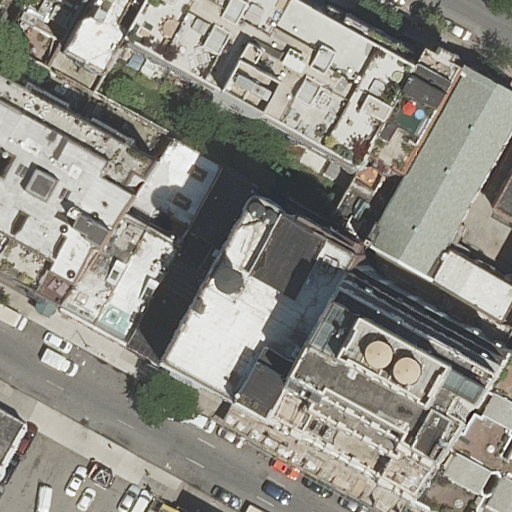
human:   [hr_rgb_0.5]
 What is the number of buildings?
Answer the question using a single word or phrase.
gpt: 19

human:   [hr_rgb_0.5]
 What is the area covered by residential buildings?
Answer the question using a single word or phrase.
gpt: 6309m2

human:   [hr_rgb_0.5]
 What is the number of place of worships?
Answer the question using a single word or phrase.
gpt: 1

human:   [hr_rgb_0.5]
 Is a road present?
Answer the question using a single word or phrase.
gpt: yes

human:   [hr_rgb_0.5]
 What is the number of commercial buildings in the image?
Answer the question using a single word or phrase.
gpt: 0

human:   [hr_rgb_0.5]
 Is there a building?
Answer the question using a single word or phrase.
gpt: yes

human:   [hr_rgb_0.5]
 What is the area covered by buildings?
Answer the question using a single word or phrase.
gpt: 6309m2

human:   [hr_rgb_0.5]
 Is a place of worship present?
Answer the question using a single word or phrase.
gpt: yes

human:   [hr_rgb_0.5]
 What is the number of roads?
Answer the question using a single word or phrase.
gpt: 4

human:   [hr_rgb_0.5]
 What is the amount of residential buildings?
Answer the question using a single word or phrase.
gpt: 19

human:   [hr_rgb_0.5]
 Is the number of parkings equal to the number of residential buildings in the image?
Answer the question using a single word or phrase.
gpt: no

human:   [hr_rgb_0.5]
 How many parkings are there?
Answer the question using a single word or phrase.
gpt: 1

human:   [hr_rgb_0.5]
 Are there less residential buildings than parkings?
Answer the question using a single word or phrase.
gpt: no

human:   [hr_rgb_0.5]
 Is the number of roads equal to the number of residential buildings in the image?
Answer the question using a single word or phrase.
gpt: no

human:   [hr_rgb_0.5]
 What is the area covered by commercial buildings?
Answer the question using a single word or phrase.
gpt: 0m2

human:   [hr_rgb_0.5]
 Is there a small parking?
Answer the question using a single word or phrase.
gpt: yes

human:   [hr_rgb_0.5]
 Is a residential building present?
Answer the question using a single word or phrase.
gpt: yes

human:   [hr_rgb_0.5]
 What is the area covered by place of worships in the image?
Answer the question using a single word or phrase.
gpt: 14m2

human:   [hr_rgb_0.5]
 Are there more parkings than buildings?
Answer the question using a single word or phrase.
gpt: no

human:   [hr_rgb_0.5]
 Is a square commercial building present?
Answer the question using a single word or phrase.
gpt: no

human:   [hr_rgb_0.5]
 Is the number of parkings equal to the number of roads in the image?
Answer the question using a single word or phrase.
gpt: no

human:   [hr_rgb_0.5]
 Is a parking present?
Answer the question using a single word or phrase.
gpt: yes

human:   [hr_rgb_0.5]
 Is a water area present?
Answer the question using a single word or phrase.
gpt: no

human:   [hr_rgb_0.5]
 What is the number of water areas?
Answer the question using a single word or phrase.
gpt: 0

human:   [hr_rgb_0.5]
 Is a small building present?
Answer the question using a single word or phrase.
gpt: yes

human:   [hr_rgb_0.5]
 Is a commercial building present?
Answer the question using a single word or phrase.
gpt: no

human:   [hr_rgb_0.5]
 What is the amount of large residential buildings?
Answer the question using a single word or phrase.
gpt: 3

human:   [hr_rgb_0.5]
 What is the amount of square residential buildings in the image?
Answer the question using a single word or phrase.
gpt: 0

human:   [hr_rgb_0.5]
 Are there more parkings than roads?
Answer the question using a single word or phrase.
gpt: no

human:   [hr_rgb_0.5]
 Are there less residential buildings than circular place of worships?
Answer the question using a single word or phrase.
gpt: no

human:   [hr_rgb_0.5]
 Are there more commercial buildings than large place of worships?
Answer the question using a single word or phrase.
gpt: no

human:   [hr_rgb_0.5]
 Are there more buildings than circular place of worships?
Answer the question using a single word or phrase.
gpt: yes

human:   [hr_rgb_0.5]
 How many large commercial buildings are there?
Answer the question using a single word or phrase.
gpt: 0

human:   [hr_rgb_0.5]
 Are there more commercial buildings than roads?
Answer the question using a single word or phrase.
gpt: no

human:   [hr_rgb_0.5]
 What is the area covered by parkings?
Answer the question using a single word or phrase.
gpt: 21m2

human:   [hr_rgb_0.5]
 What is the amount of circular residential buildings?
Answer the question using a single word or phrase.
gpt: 0

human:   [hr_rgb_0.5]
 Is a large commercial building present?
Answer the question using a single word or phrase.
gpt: no

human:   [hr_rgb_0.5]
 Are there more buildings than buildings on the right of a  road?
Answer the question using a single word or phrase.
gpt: yes

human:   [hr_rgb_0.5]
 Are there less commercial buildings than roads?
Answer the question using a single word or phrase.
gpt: yes

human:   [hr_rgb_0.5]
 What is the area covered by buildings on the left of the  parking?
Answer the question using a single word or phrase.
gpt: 0m2

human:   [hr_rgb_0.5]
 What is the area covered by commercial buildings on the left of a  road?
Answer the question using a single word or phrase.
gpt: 0m2

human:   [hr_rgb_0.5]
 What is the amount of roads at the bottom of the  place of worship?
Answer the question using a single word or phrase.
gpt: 3

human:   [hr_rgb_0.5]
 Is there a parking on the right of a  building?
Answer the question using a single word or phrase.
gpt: yes

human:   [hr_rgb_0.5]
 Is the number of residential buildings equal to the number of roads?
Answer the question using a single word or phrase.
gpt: no

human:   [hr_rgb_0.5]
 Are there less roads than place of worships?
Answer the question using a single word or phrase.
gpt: no

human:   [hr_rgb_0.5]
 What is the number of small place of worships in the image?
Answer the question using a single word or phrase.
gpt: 1

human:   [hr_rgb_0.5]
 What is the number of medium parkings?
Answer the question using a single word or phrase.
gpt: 0

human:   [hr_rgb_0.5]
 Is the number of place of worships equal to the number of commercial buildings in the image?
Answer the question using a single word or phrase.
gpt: no

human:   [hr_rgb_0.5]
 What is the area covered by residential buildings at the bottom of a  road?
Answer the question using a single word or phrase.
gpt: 5350m2

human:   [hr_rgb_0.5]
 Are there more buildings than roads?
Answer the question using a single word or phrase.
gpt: yes

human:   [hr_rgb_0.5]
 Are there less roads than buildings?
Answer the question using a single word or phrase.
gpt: yes

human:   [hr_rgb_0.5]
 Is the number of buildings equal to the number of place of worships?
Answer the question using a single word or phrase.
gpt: no

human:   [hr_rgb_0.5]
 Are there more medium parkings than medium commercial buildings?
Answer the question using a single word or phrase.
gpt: no

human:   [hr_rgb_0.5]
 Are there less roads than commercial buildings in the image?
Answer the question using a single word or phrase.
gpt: no

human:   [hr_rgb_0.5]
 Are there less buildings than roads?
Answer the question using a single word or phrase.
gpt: no

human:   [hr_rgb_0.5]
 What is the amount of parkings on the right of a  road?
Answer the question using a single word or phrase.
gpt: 0

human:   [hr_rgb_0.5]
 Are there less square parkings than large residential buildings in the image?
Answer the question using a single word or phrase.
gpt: yes

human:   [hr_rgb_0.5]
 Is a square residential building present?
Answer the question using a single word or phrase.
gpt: no

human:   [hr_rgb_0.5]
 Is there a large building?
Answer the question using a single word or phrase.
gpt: yes

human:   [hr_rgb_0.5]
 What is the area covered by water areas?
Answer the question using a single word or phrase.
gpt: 0m2

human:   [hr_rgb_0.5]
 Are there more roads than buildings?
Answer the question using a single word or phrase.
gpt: no

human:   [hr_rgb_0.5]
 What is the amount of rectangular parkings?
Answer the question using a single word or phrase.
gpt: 1

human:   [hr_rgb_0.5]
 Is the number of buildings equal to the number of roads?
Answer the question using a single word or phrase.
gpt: no

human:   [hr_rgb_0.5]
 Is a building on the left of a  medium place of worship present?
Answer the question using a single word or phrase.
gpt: no